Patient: sex M, age 64
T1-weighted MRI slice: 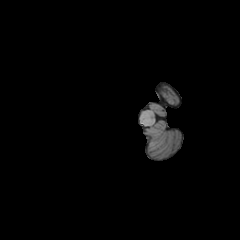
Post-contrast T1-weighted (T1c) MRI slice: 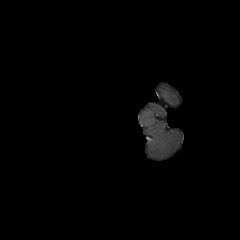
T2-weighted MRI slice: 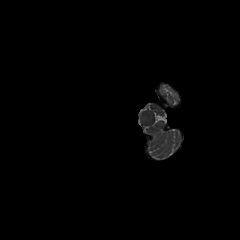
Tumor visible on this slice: no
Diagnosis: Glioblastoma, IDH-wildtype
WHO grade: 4